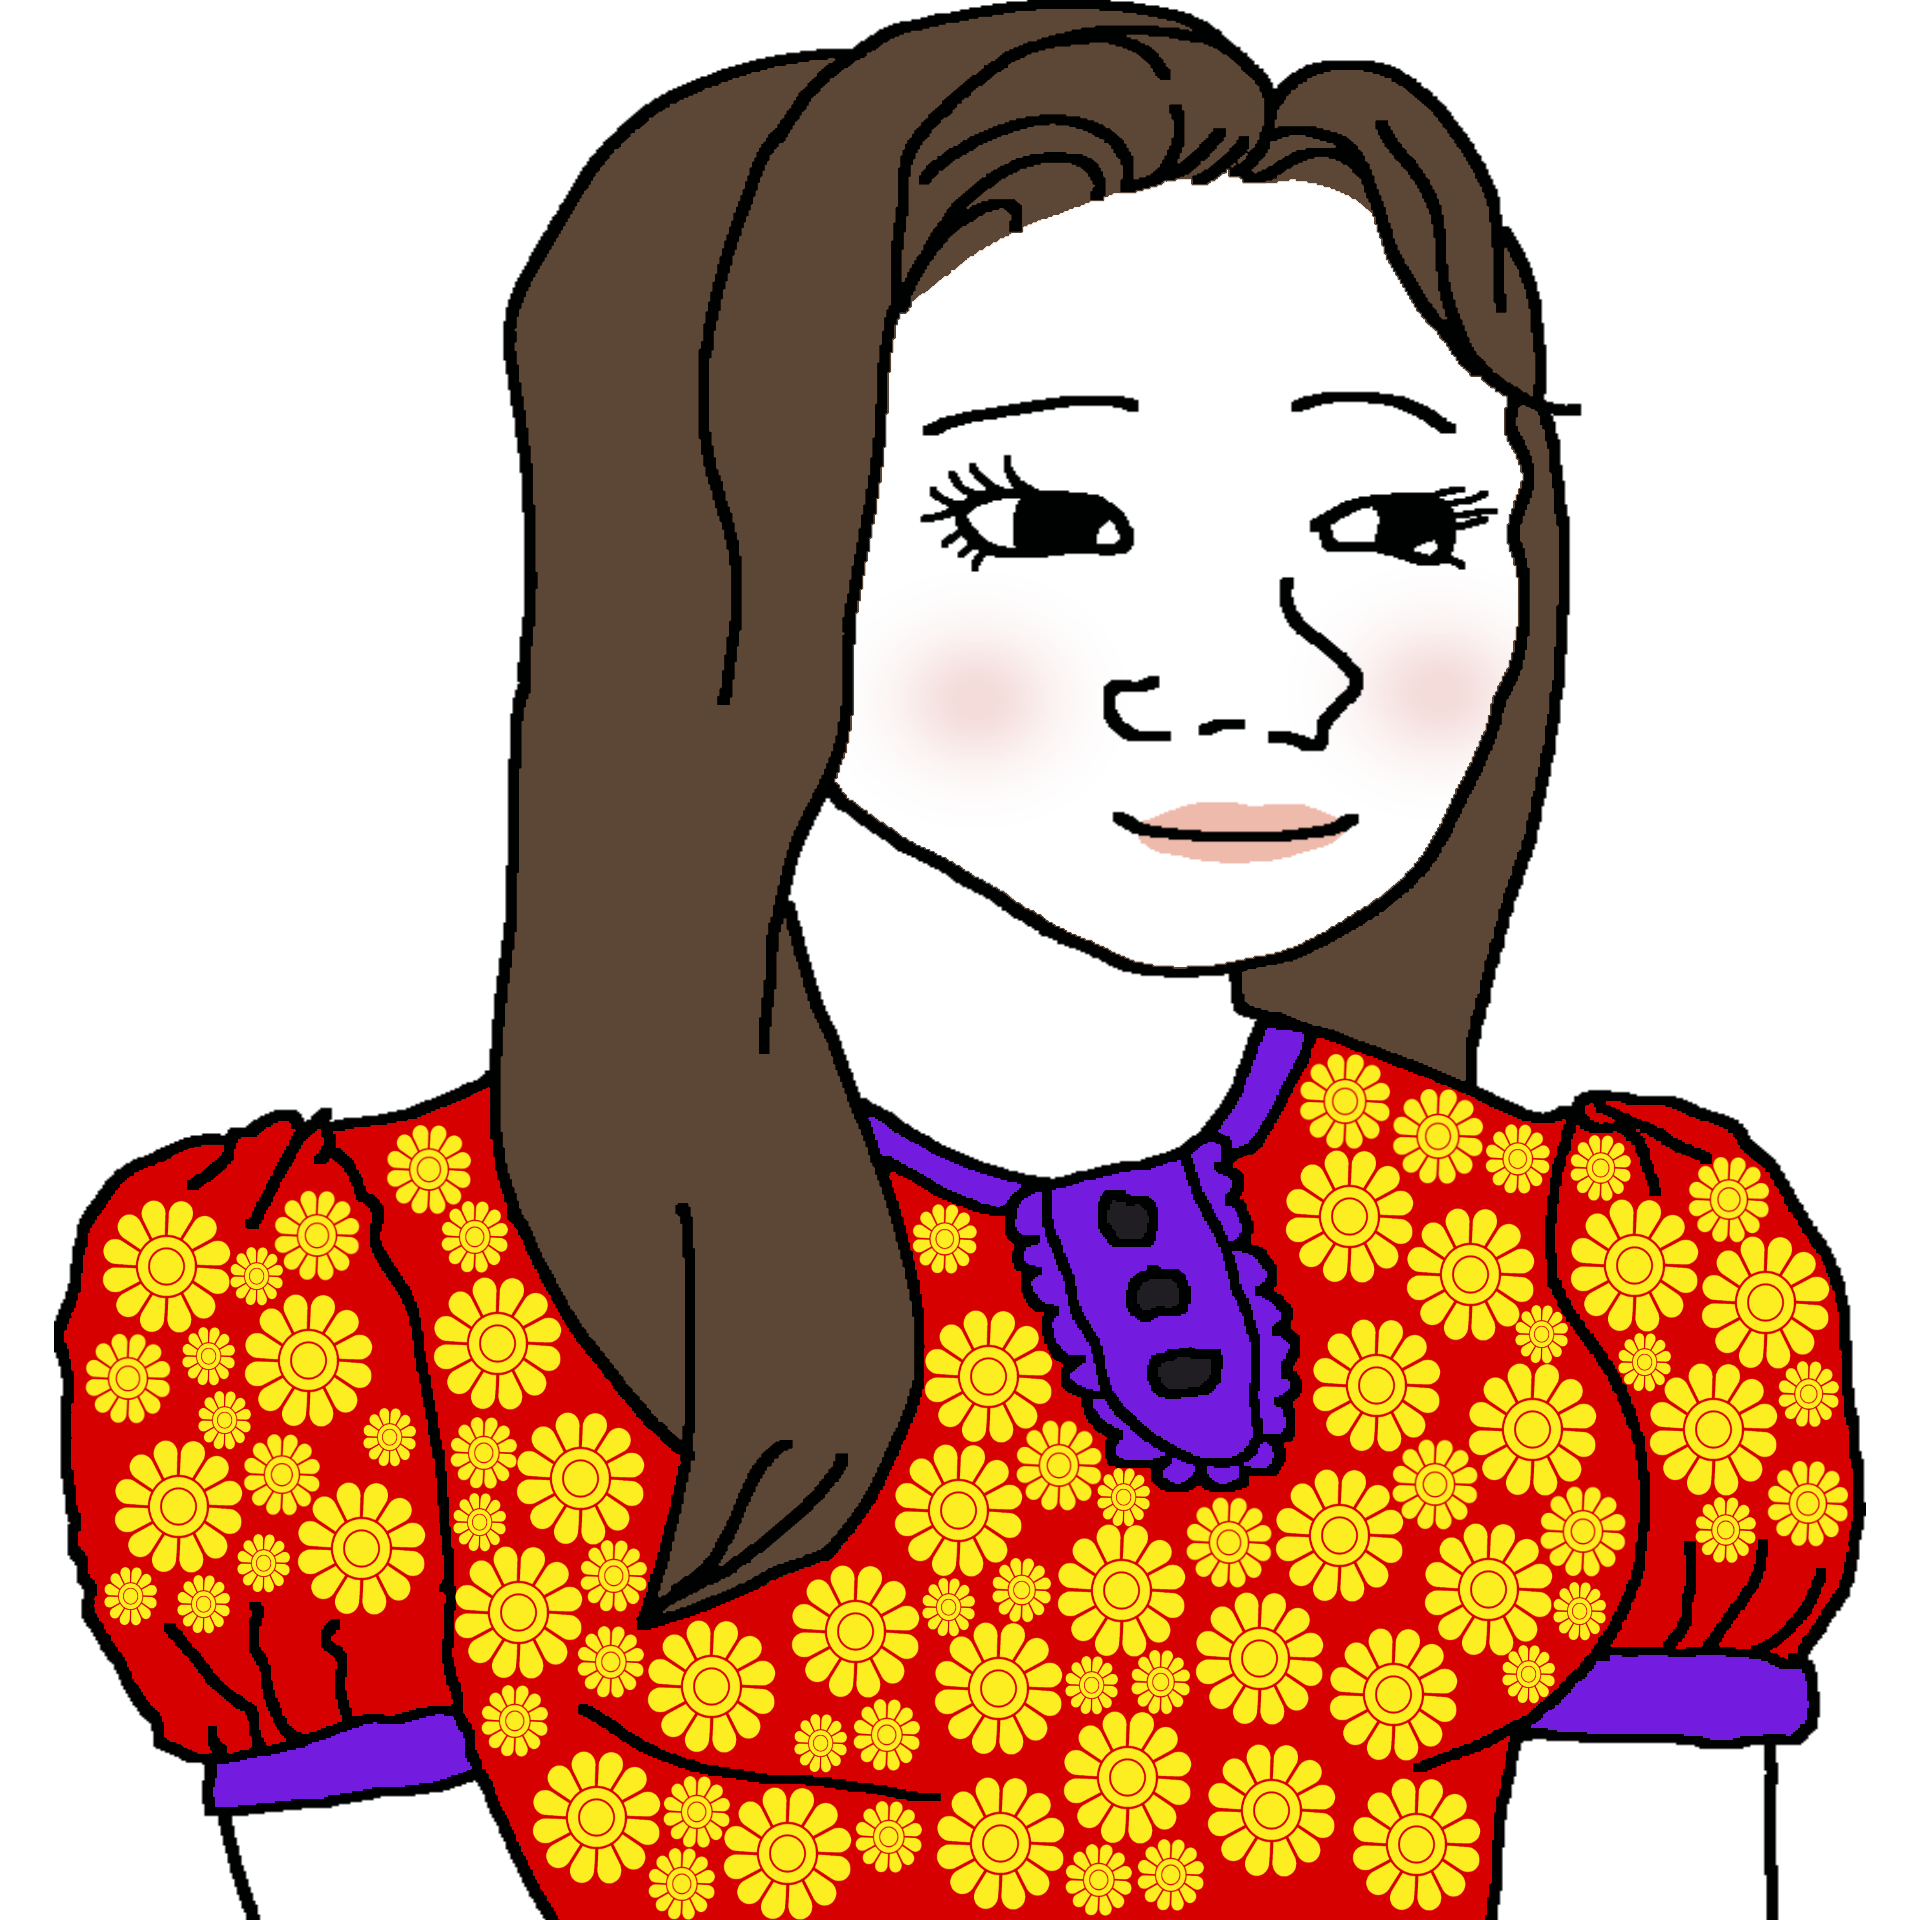
Label: 5_Trad_Wife